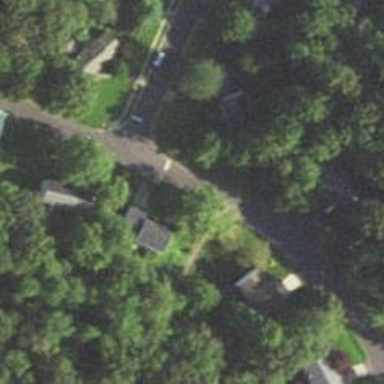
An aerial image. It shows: Neighborhood.